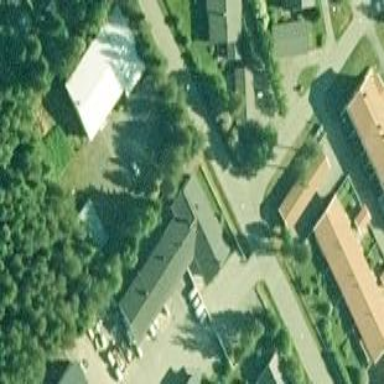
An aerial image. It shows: Commercial building.